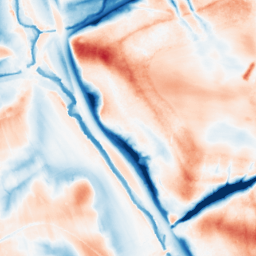
Category: edge_preserving
Decomposition family: guided
Decomposition parameters: radius: 16
eps: 0.01
Upsampling method: linear_exact
Upsampling parameters: scale: 4
Upsampling scale: 4